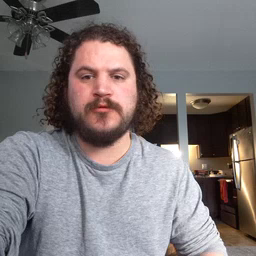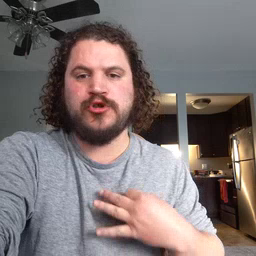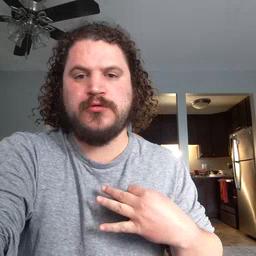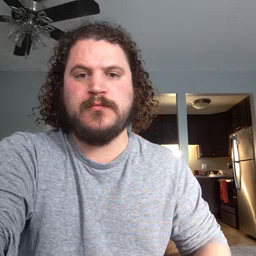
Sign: shirt